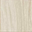
Piece: xx